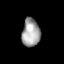
Tissue: lung
Cell type: Fibroblasts
Senescence score: 0.5484
Nuclear area (px): 499
Mean DAPI intensity: 162.154